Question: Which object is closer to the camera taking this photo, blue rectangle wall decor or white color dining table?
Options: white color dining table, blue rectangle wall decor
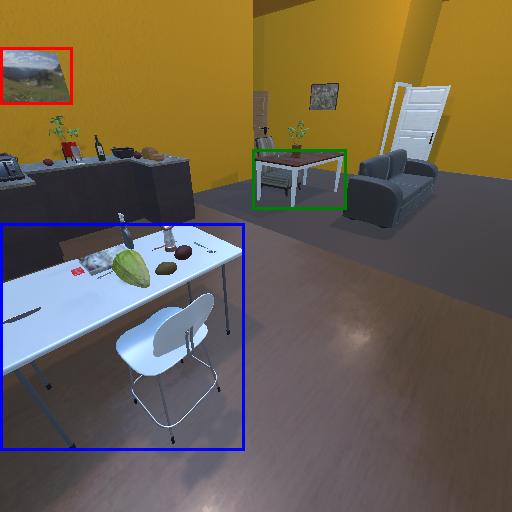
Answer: white color dining table